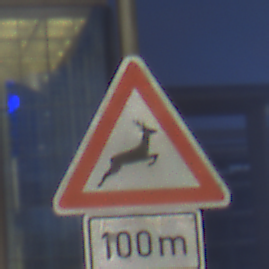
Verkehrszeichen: WildwechselLinks
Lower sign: Entfernungsangaben1
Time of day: Night
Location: Outdoor (Urban)
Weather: PartlyCloudy
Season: NotSpecified
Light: Artificial